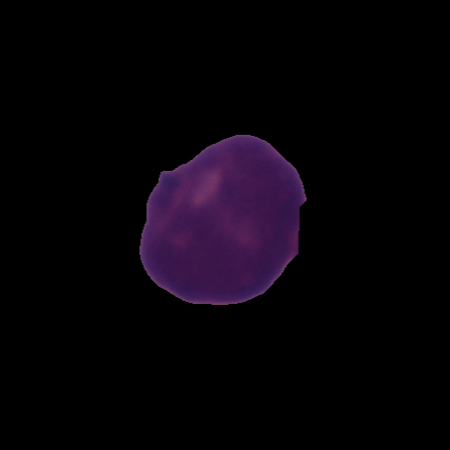
Label: healthy